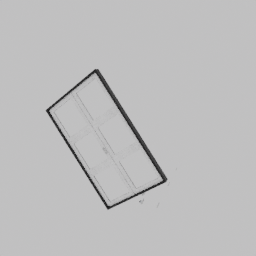
Label: architecture